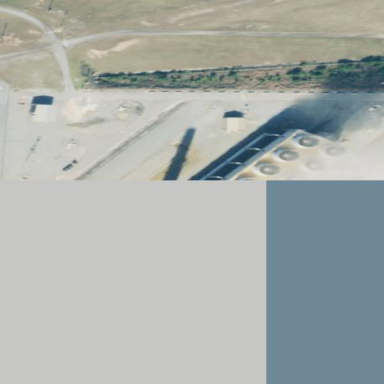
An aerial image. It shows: Industrial building.